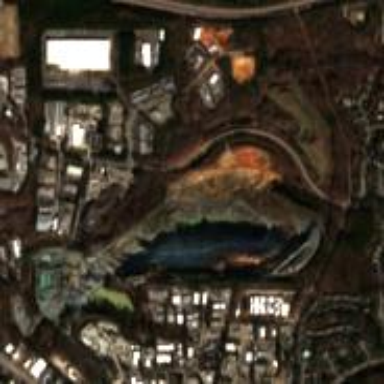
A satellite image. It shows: Quarry area.